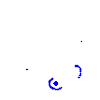
Particle: pion